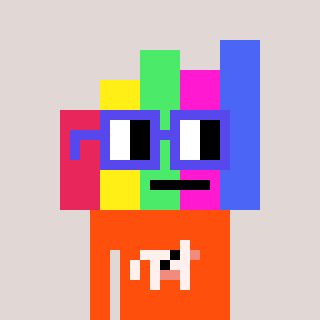
a pixel art character with square blue glasses, a bar chart-shaped head and a orange-colored body on a warm background